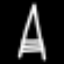
Label: The Eiffel Tower